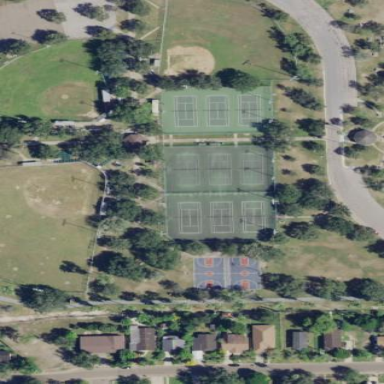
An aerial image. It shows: Tennis court in leisure pitch.